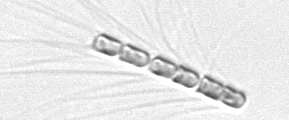
Label: Chaetoceros_subtilis